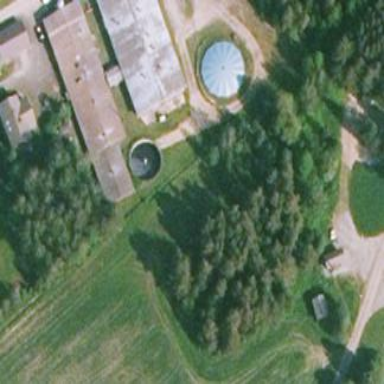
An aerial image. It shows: Farm auxiliary building.